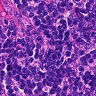
Metastatic tissue present: no